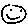
Label: smiley face